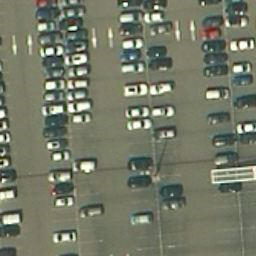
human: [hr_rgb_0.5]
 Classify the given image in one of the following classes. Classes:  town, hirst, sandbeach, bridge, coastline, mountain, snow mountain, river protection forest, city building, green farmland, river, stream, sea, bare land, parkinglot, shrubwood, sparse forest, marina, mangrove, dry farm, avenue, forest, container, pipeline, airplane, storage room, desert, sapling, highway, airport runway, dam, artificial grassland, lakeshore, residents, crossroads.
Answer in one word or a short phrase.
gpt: parkinglot